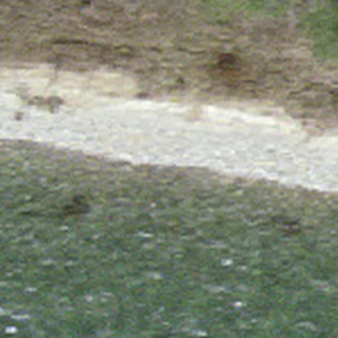
Label: other